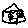
Label: house